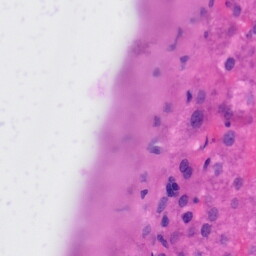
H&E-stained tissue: Liver